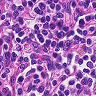
Metastatic tissue present: no